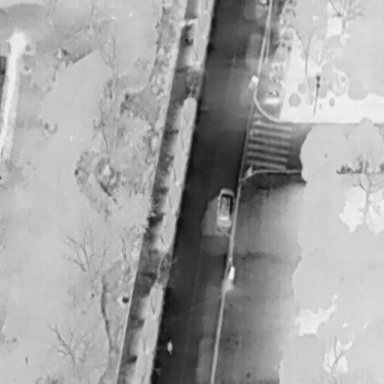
There are two objects shown in the infrared image, including a Person, and a Car.